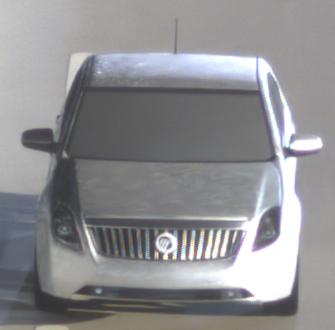
Make: Mercury
Model: Milan
Detailed model: -
Model produced from: 2009
Model produced until: 2010
Doors: 4
Color: white
Road condition: dry road
Daytime: night
Contrast: high contrast